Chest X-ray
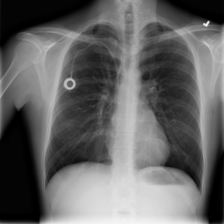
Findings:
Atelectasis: negative
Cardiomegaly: negative
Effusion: negative
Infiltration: negative
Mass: negative
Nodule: negative
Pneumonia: negative
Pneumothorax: negative
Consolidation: negative
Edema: negative
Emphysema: negative
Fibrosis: negative
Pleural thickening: negative
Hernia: negative